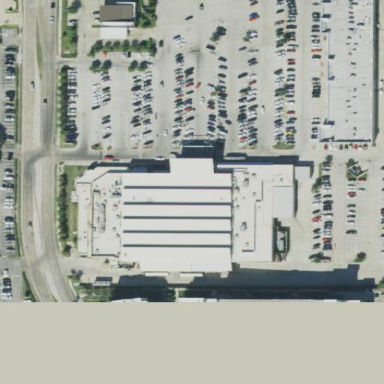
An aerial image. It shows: Retail area.